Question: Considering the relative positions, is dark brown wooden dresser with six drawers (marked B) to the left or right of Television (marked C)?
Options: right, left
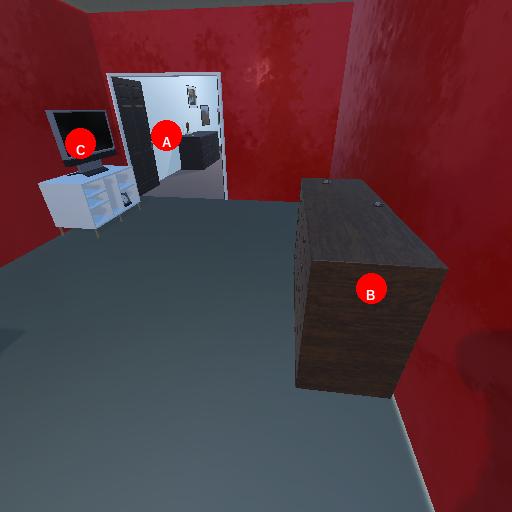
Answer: right